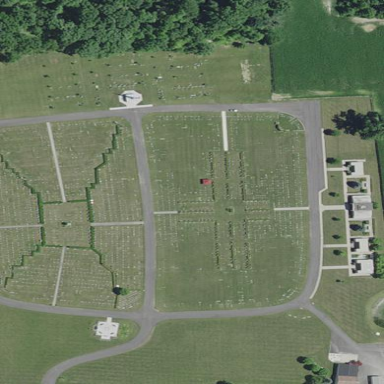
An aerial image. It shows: Graveyard.